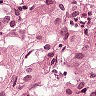
Metastatic tissue present: yes